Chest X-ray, PA view. Patient: 71 years old, sex M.
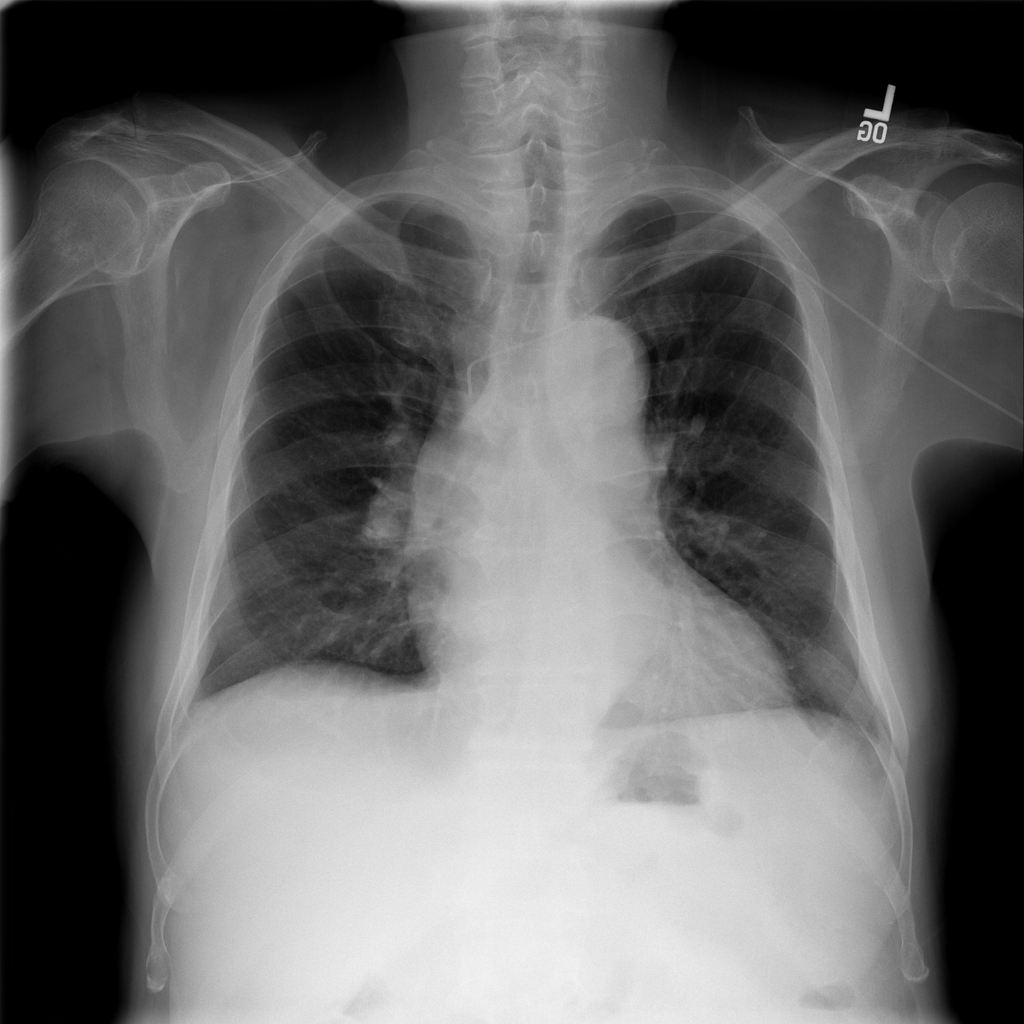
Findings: No Finding